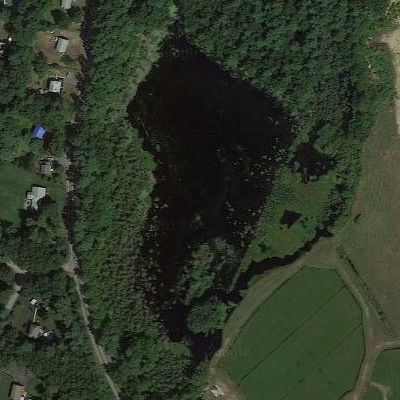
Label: dRiverLake